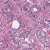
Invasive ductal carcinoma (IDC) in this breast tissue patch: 1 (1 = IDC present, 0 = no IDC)